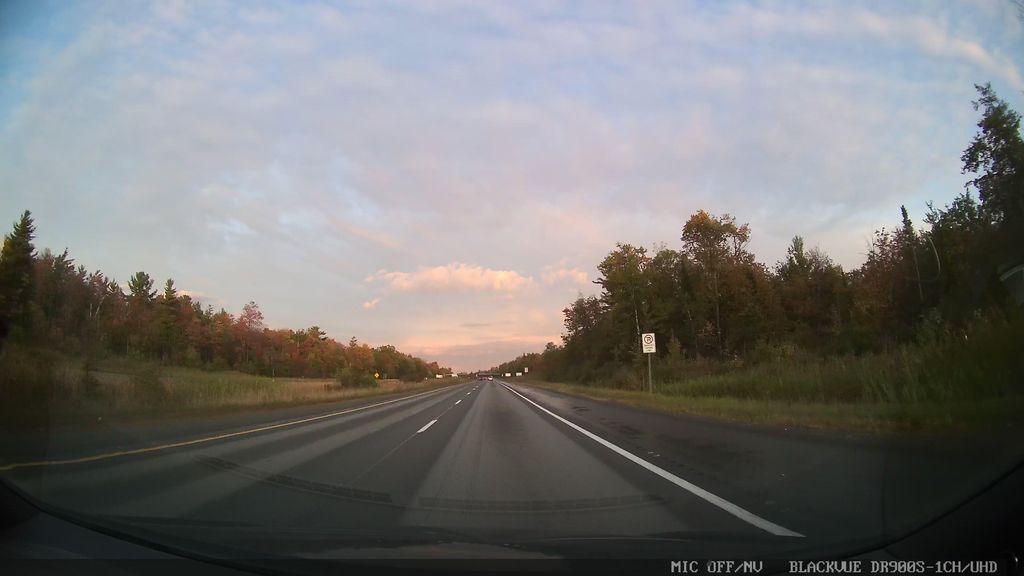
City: ottawa-gatineau